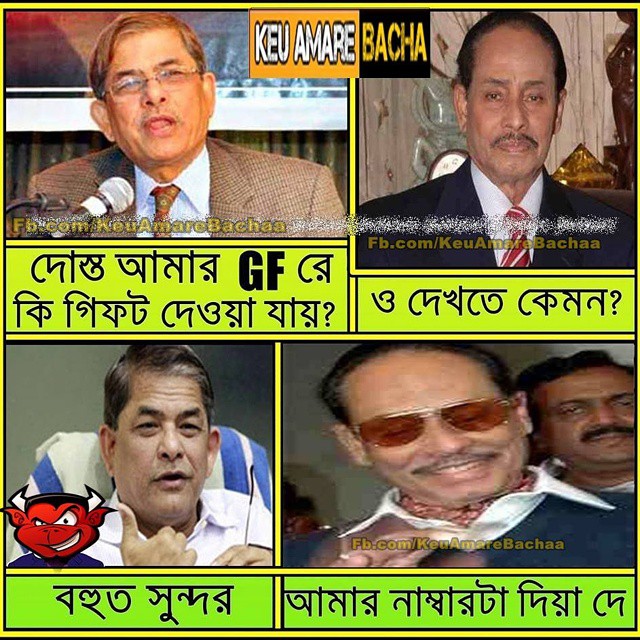
Caption: দোস্ত আমার GF রে কি গিফট দেওয়া যায় ? ও দেখতে কেমন ? বহুত সুন্দর  আমার নাম্বারটা দিয়া দে
Label: non-hate